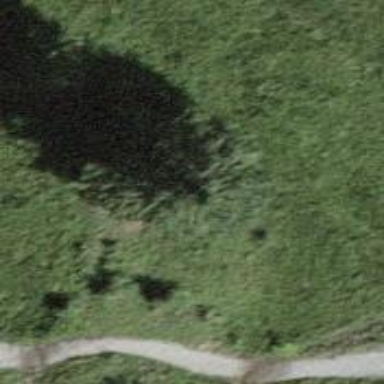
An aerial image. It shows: Evergreen needle-leaved tree.